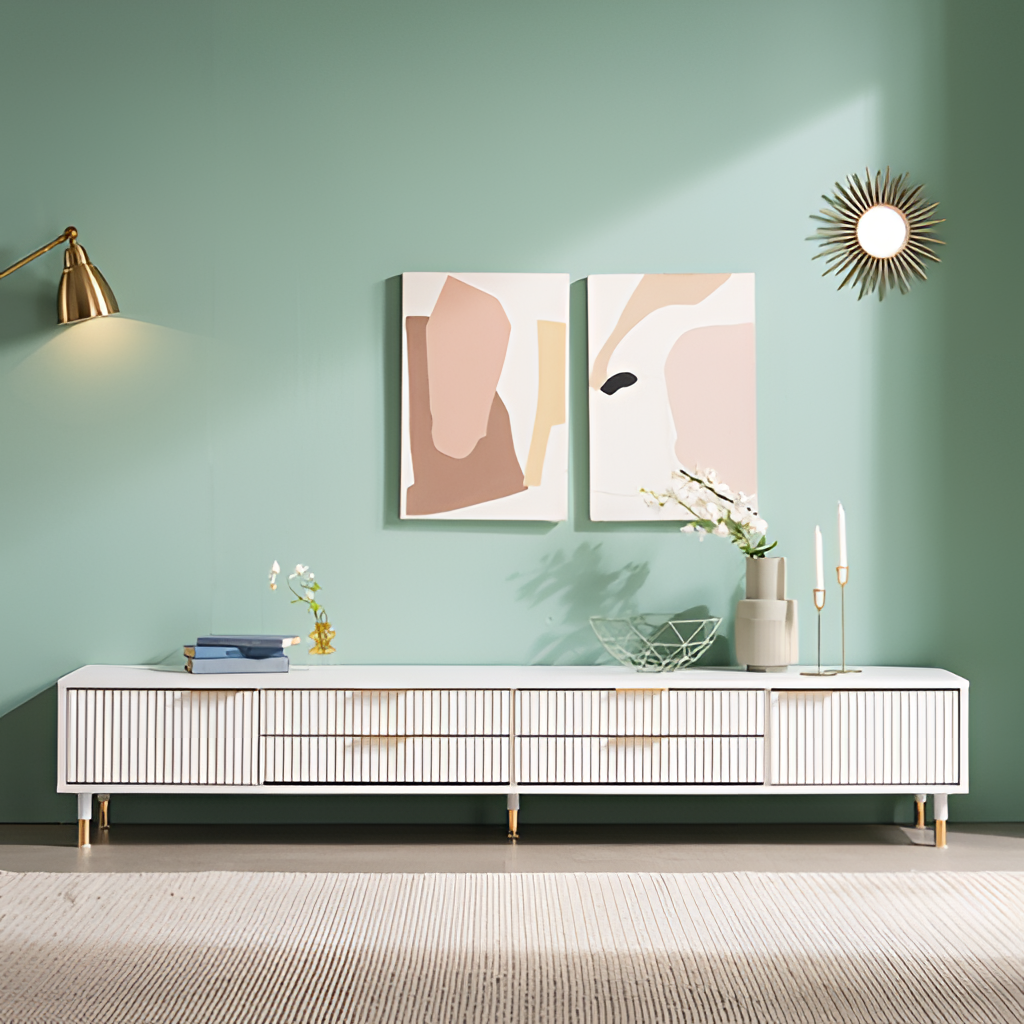
living room, wood console table, carpet flooring, with ribbed pattern, modern, green paint wallpaper, with solid pattern